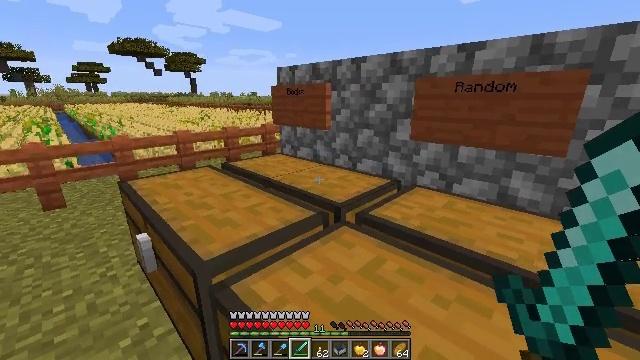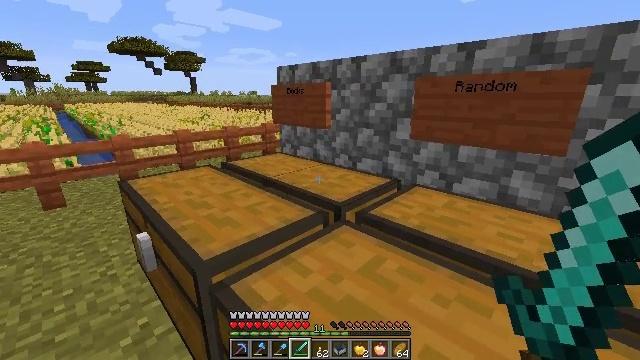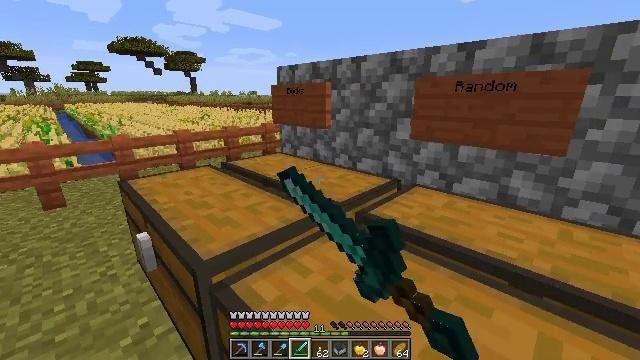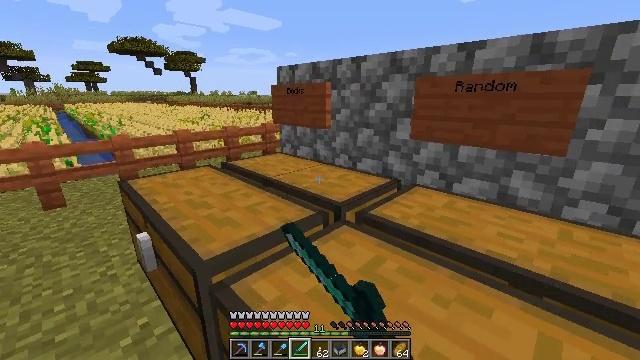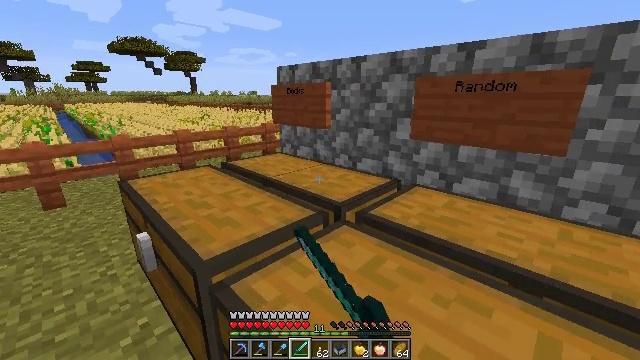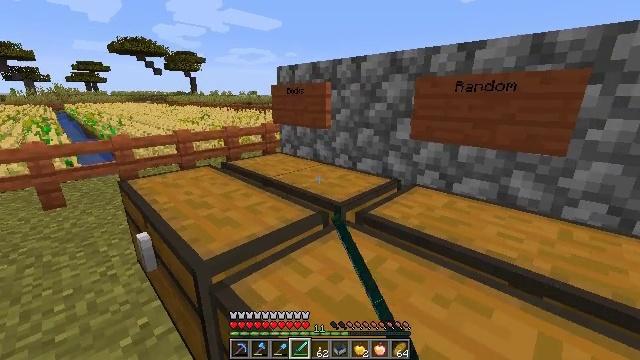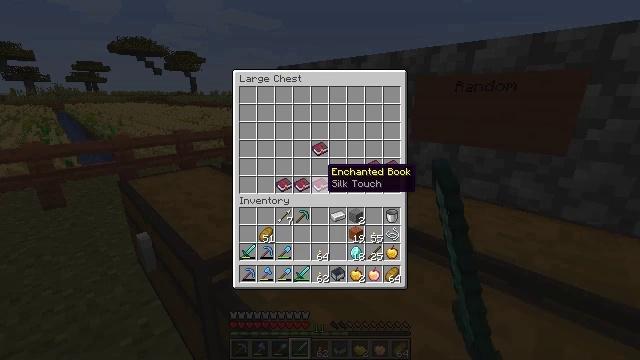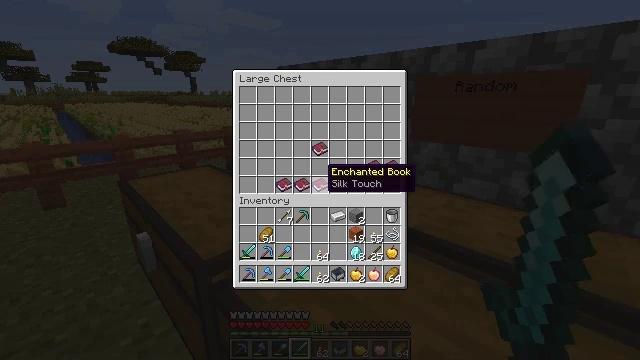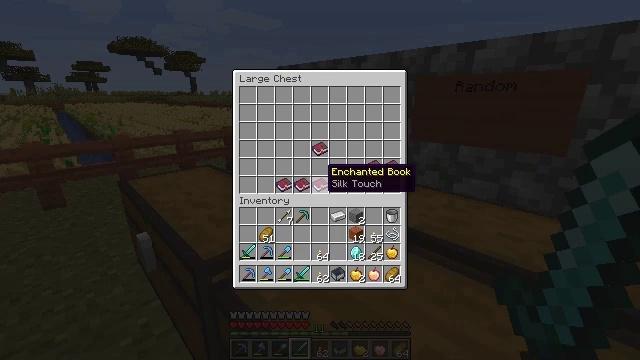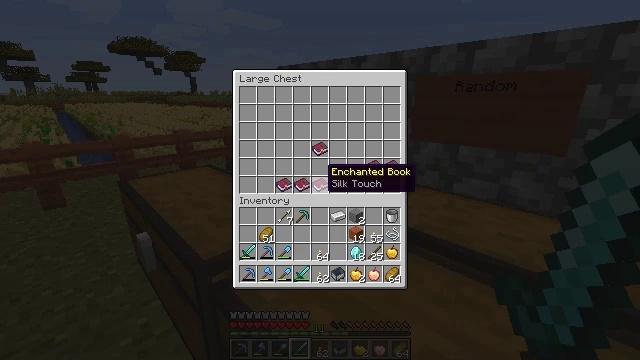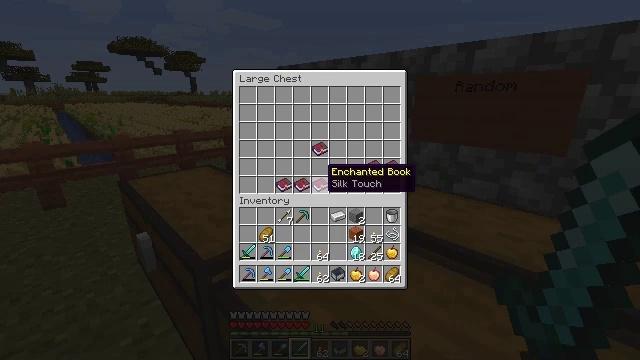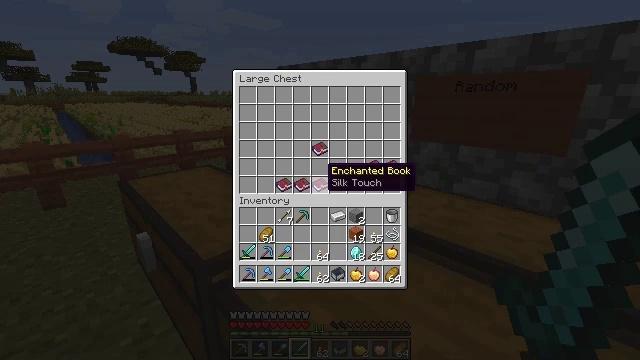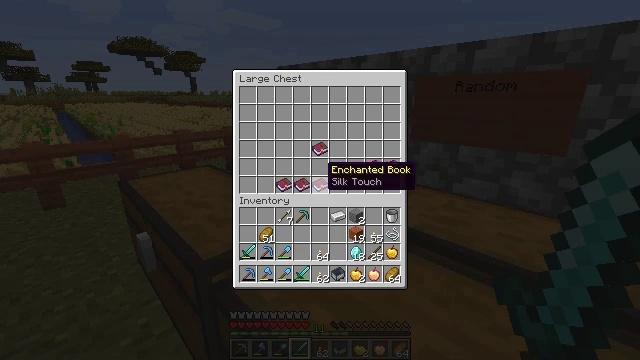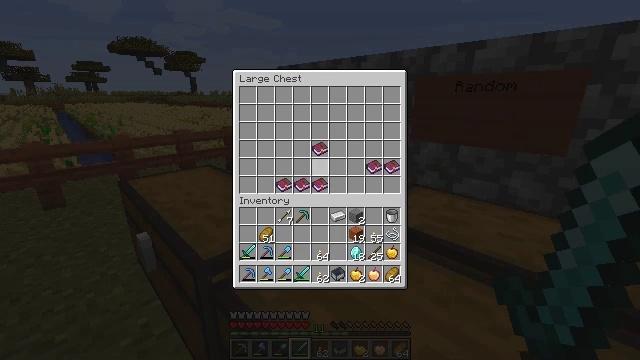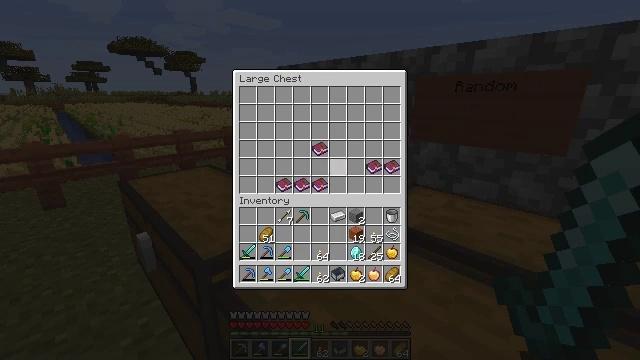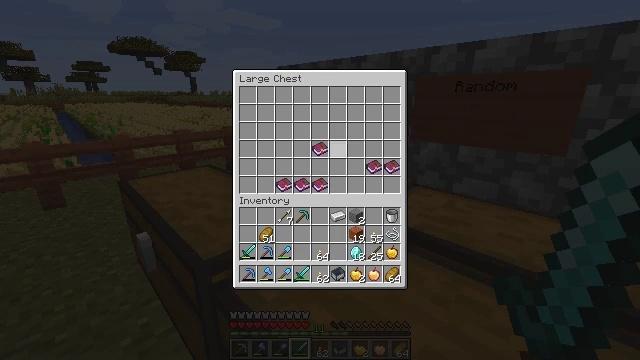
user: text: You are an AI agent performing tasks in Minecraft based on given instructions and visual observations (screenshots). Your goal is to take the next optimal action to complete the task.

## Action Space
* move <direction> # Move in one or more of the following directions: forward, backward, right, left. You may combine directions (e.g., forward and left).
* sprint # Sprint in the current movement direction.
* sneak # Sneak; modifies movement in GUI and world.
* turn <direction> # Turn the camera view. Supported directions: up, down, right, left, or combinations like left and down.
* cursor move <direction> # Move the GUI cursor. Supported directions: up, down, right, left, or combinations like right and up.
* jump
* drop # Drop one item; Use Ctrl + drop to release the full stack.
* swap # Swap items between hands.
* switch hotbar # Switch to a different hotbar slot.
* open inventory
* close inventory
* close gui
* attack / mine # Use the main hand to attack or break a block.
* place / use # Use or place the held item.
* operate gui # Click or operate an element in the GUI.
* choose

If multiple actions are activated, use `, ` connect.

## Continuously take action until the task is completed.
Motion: motion action
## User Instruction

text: Remove a stone from the inventory.
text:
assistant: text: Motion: use / place
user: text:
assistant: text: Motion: use / place
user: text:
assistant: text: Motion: use / place
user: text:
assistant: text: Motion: no_op
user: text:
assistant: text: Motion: no_op
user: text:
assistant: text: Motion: no_op
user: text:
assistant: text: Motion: no_op
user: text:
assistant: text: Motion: no_op
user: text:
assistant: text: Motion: no_op
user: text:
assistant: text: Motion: no_op
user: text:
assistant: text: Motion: no_op
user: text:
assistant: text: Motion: no_op
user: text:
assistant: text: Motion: no_op
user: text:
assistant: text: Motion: cursor move right and up
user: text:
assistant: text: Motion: cursor move right and up
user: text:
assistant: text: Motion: cursor move right
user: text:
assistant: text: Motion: no_op
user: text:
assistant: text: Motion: no_op
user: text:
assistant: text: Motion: no_op
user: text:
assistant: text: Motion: cursor move left and down
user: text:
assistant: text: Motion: cursor move left and down
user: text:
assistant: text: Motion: no_op
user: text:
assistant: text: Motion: no_op
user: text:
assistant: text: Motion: no_op
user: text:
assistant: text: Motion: no_op
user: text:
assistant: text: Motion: no_op
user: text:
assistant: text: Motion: no_op
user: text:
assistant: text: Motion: no_op
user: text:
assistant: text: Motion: no_op
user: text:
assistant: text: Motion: no_op